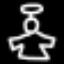
Label: angel